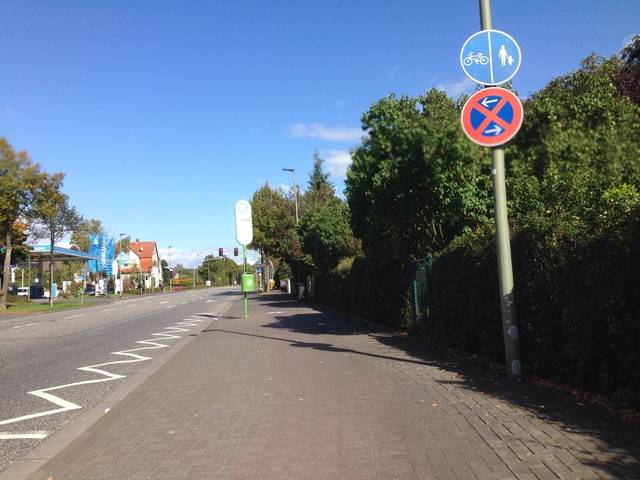
Region: Germany
Coordinates: 50.606, 8.695